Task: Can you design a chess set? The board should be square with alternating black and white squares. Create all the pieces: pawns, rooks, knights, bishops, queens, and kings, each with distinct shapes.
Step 1859:
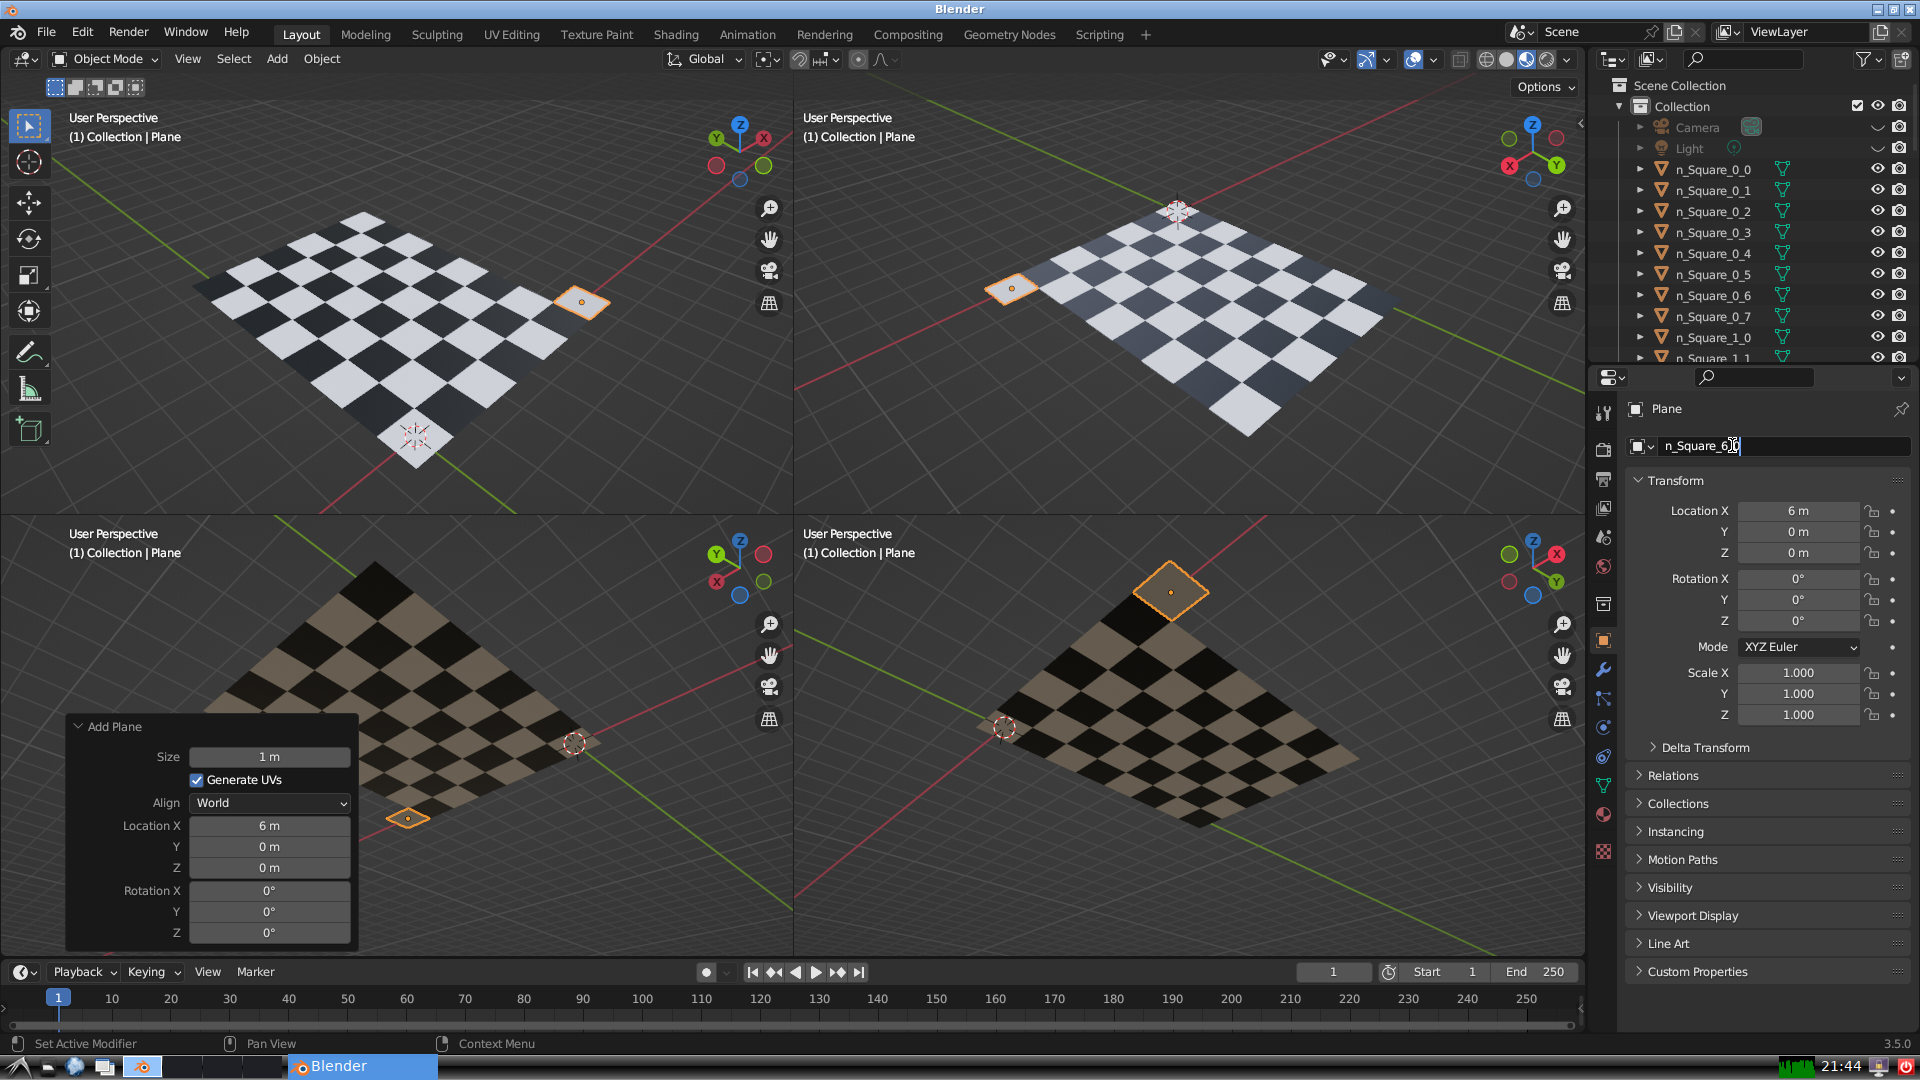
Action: {"key_press": ['Return']}